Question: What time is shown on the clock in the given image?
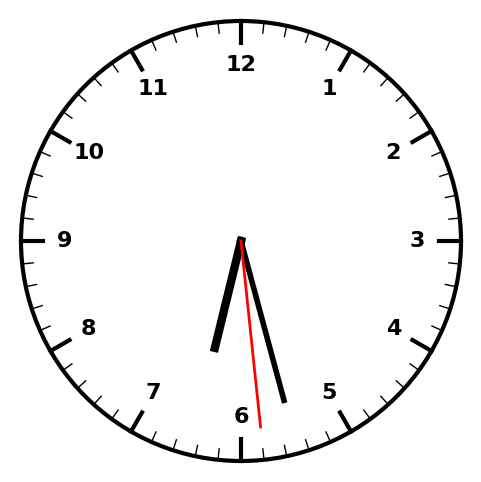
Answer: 06:27:29